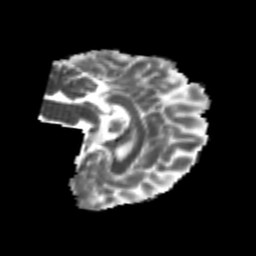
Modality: MD
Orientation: sagittal
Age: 20
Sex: female
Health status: healthy
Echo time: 0.074 s